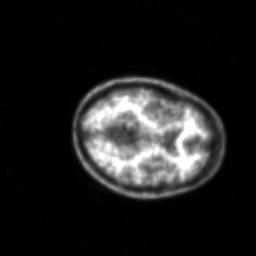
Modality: PET
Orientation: axial
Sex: female
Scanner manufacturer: siemens